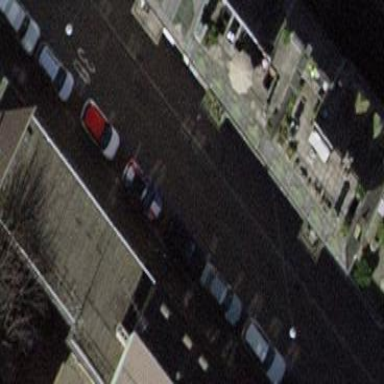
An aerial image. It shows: Parking lane for vehicles.